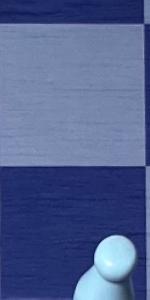
Label: Empty